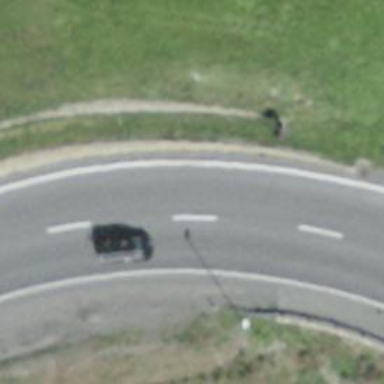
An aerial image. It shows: Secondary road with asphalt surface.